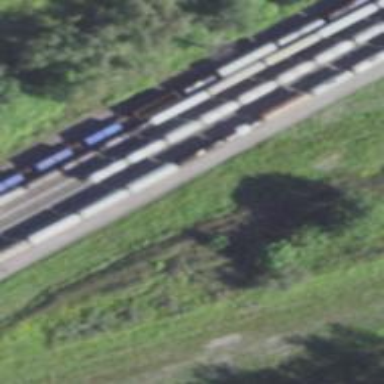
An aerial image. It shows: Abandoned railway yard is depicted.